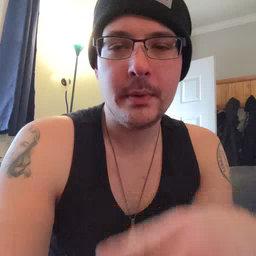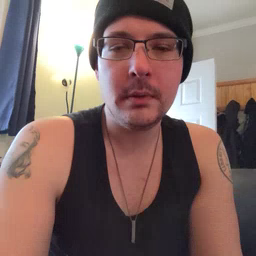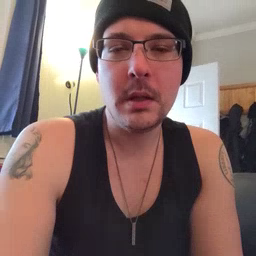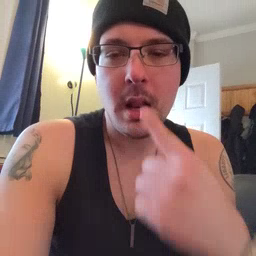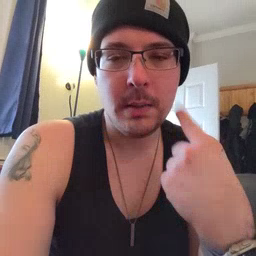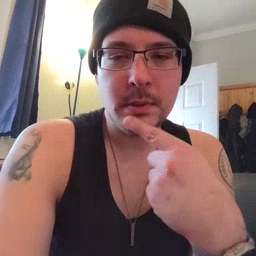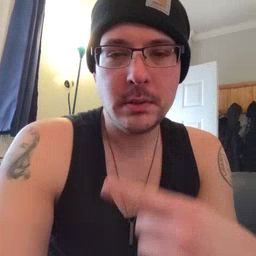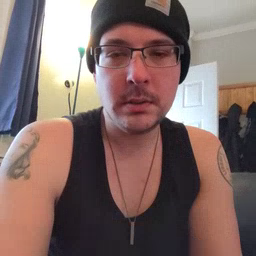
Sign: lips